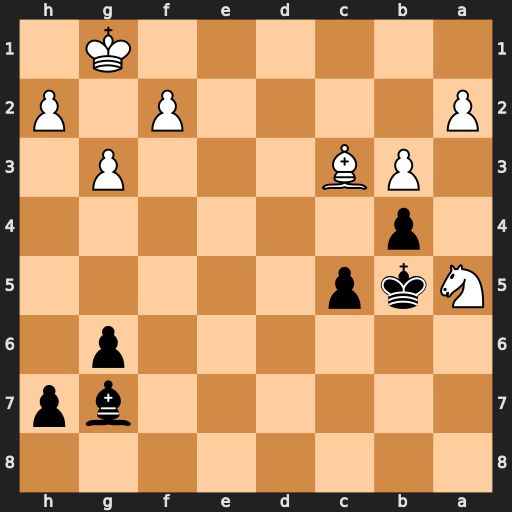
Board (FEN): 8/6bp/6p1/Nkp5/1p6/1PB3P1/P4P1P/6K1
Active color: b
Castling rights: -
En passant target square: -
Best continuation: bxc3 Nc4 Kb4 Ne3 Ka3